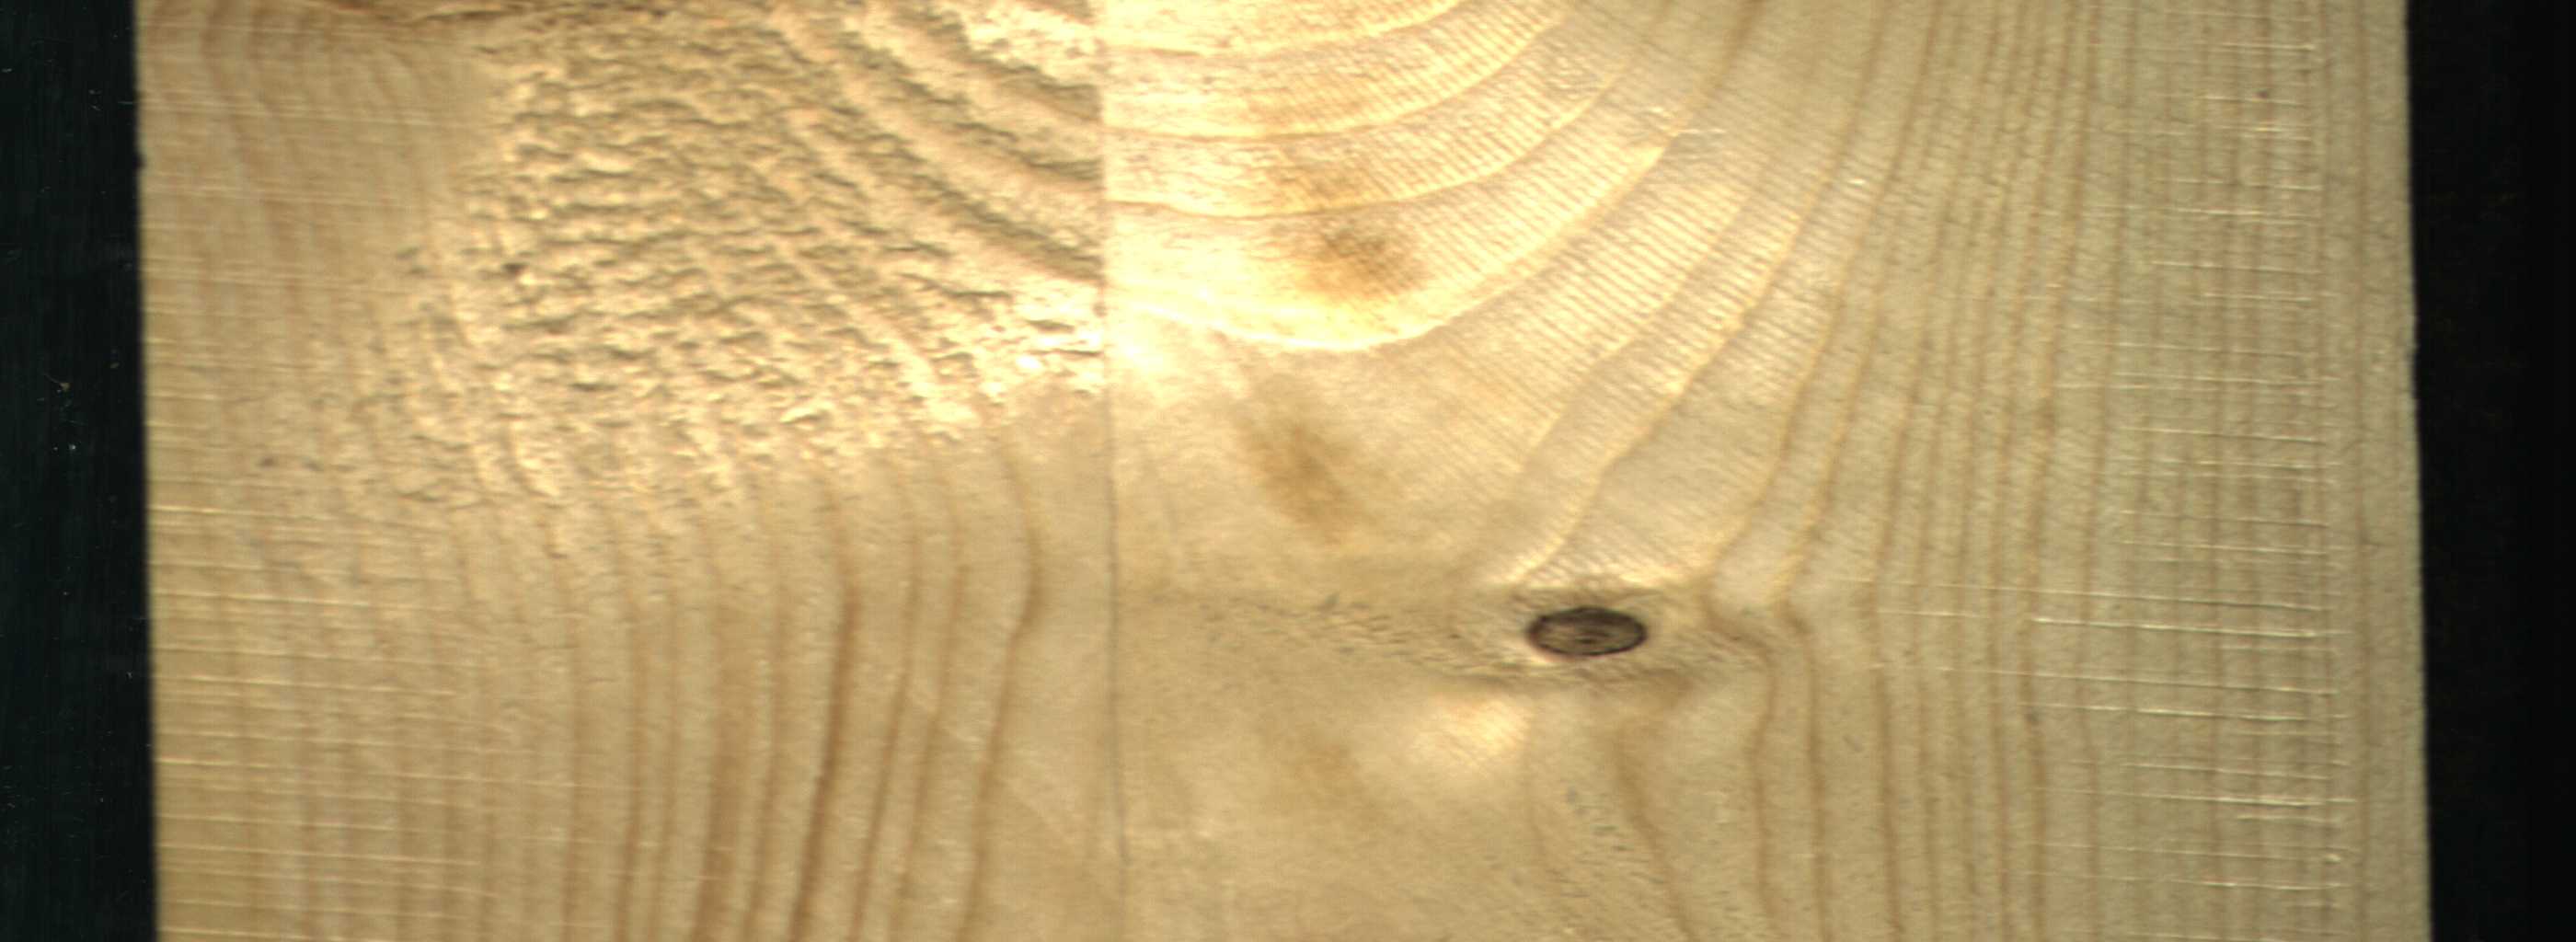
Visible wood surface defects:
Dead_Knot